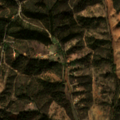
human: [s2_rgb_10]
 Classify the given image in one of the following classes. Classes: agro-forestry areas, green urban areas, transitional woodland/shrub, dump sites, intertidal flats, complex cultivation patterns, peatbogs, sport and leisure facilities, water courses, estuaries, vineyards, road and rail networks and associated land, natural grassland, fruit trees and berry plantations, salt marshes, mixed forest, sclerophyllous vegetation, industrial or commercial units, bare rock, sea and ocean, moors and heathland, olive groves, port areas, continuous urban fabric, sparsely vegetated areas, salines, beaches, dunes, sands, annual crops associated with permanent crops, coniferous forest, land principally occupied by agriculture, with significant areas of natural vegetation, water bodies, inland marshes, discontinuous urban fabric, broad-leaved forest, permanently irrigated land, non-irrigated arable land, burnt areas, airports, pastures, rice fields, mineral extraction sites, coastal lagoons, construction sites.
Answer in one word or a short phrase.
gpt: land principally occupied by agriculture, with significant areas of natural vegetation, broad-leaved forest, transitional woodland/shrub